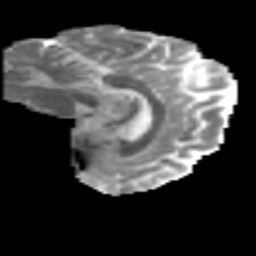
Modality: MD
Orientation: sagittal
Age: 44
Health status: ill
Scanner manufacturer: philips
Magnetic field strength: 3 T
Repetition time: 9 s
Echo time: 0.127 s